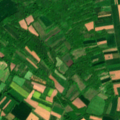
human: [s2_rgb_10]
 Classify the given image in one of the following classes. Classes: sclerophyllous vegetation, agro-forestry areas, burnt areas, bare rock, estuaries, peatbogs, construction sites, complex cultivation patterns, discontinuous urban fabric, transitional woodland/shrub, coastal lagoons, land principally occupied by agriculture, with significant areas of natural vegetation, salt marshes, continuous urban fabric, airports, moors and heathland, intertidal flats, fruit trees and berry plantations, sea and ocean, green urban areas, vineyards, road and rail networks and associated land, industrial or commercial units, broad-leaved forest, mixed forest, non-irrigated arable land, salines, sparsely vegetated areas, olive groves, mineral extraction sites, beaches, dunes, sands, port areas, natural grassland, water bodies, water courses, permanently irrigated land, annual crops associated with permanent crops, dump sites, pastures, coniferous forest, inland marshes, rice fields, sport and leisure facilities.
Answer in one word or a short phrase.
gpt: non-irrigated arable land, complex cultivation patterns, land principally occupied by agriculture, with significant areas of natural vegetation, broad-leaved forest